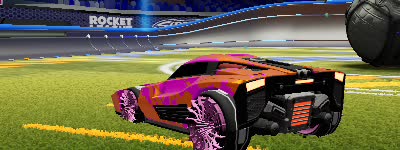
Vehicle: breakout